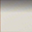
Piece: xx